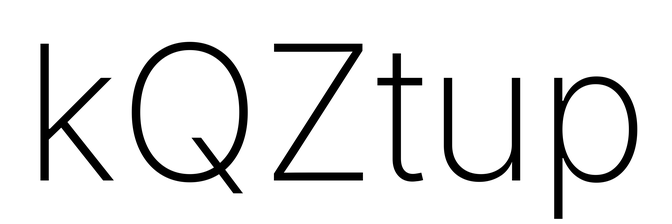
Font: Inter_ExtraLight